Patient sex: F
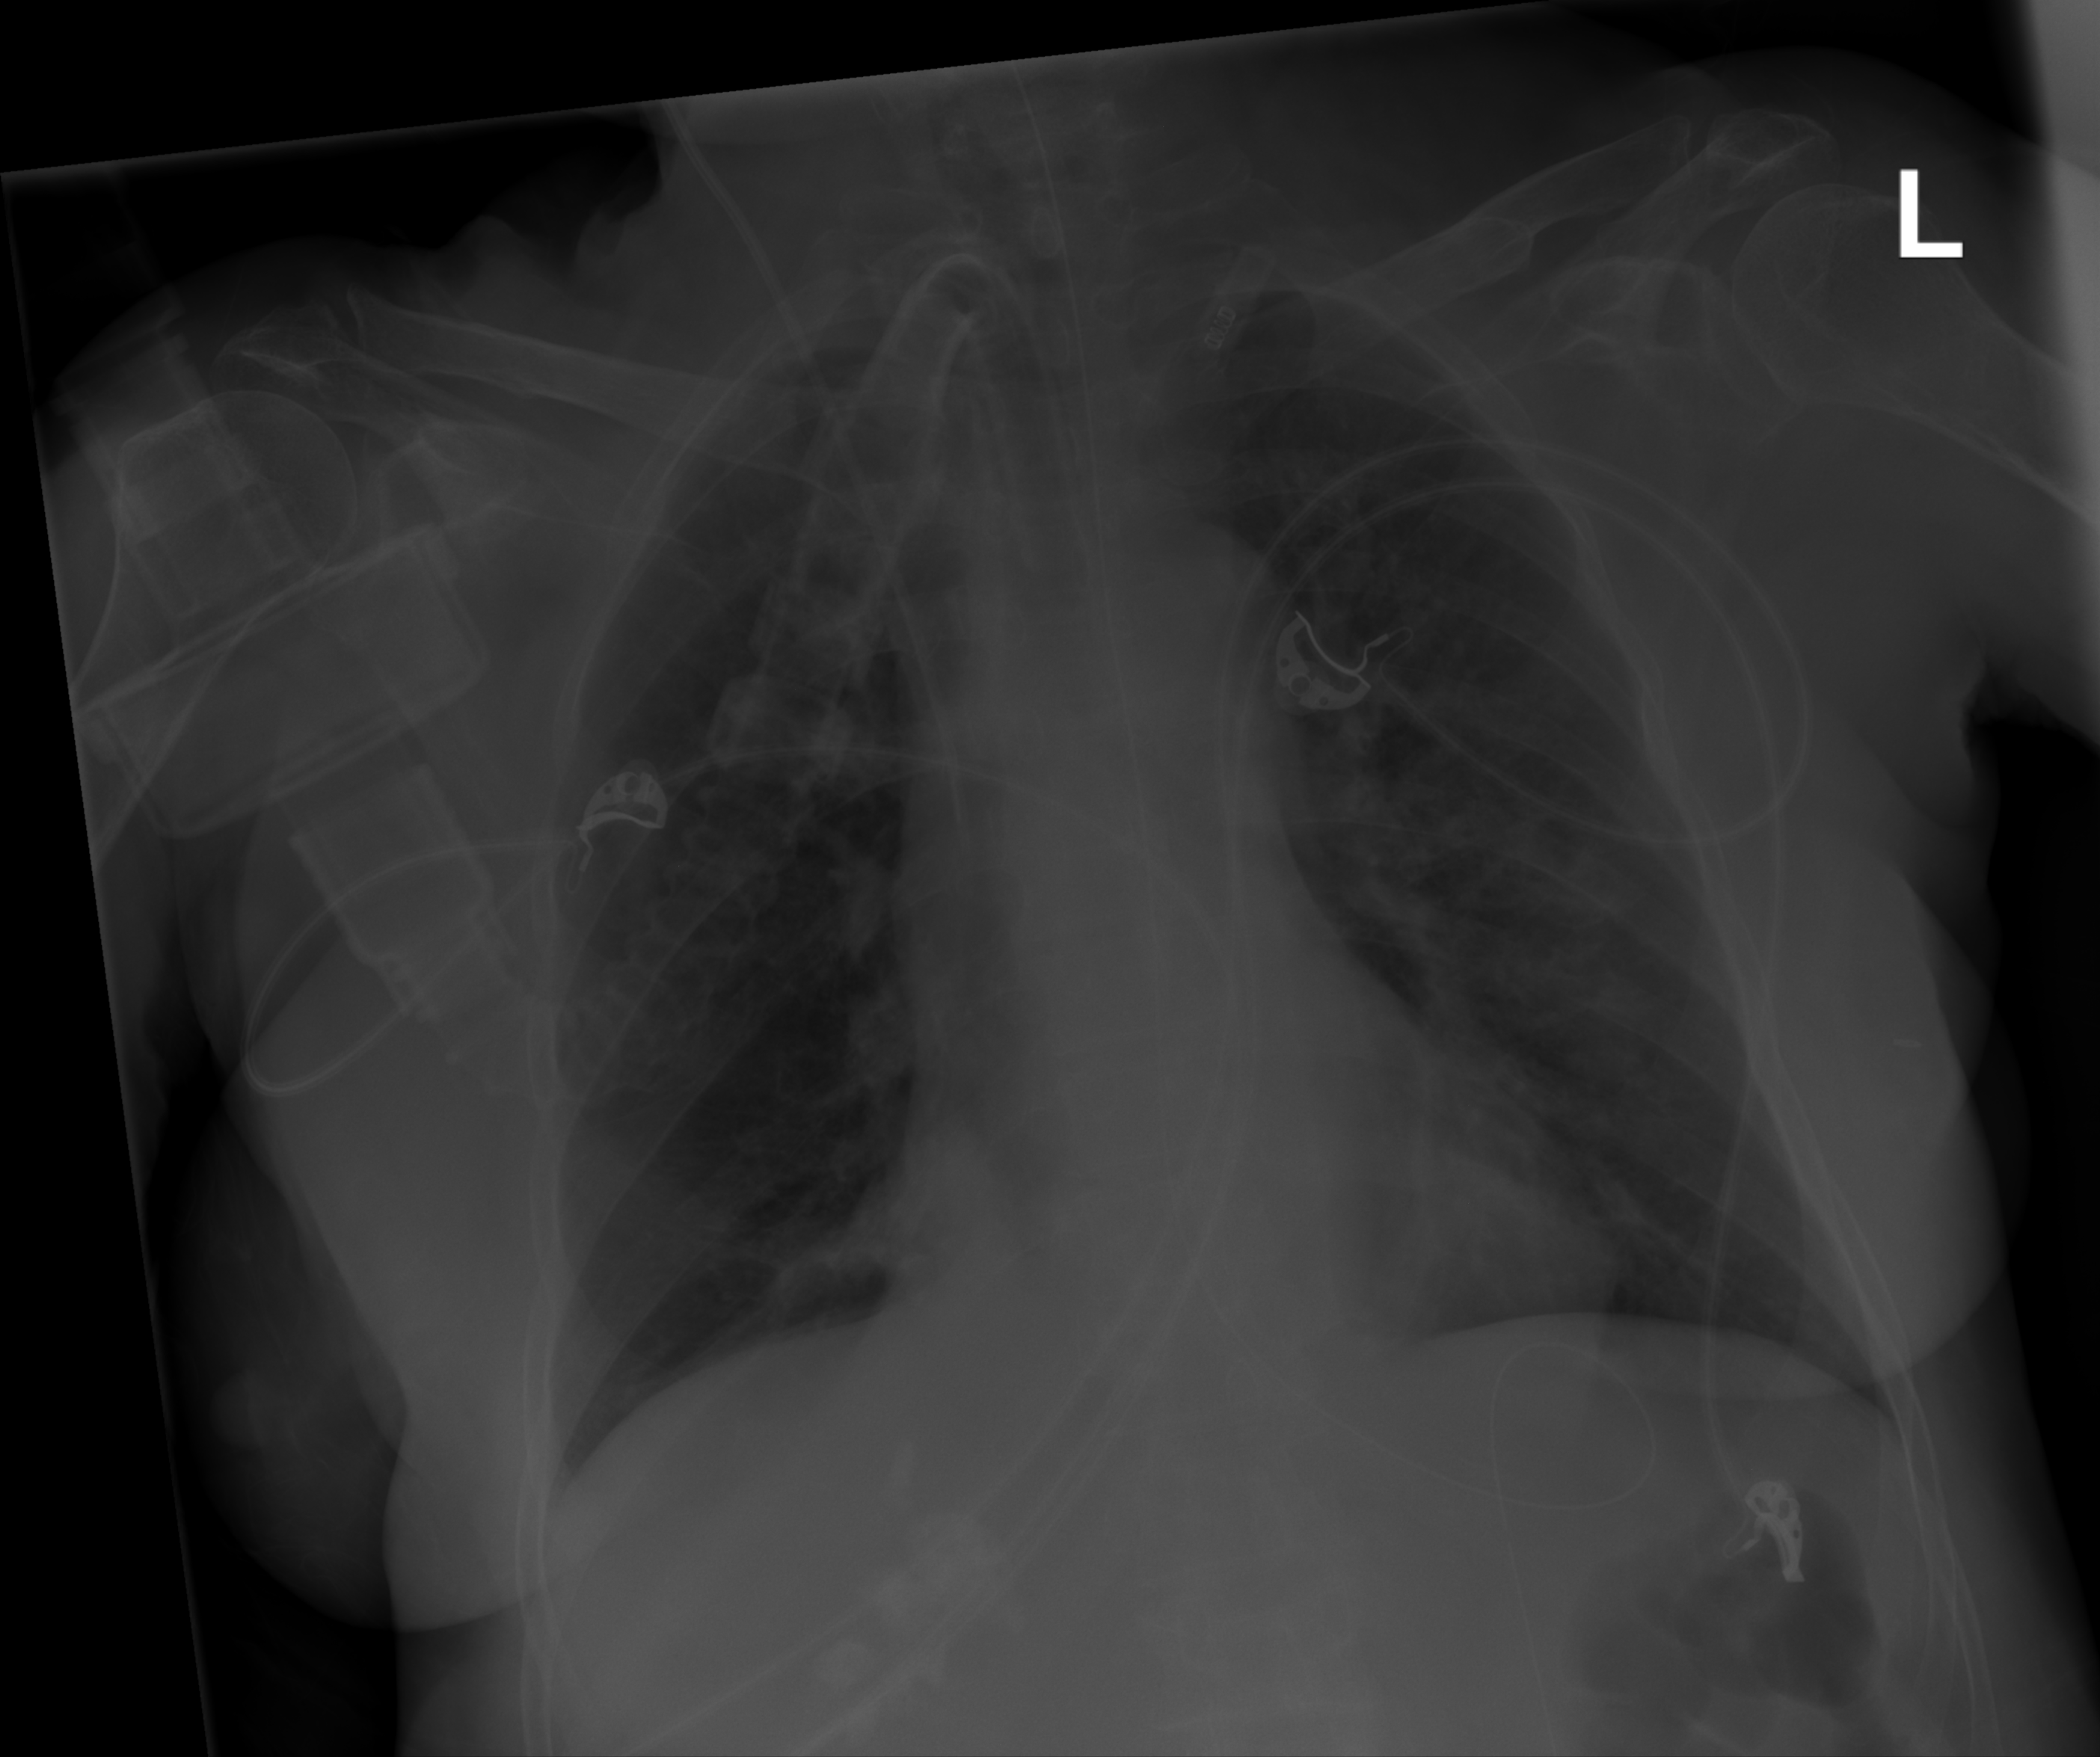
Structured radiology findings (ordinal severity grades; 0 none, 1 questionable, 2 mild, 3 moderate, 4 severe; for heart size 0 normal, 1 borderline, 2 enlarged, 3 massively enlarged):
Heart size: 1
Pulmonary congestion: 0
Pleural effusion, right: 0
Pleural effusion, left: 0
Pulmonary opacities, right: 0
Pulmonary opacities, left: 0
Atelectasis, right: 2
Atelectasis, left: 2